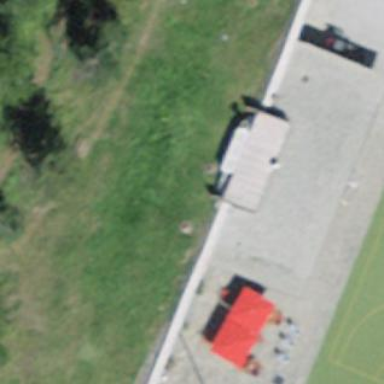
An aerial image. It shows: Restaurant in building.